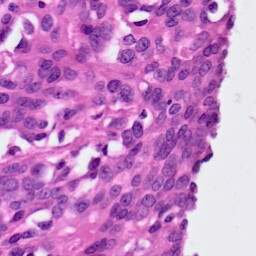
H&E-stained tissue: Ovarian